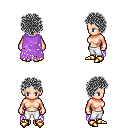
a pixel art fantasy rpg character, female body template, human, light skin, maroon tattered cape, white pants, gray curly afro hairstyle, gold boots, four views (front, back, left, right), 2x2 character sprite sheet, small pixel art, hard edges, no anti-aliasing